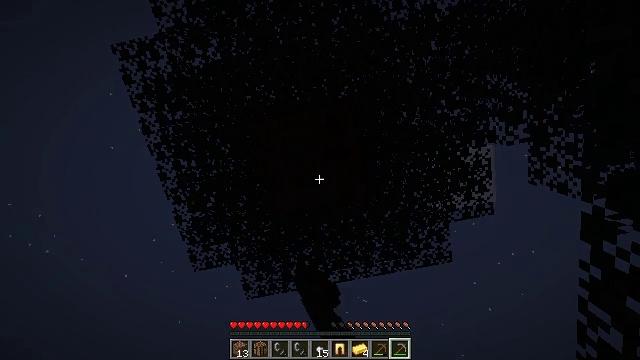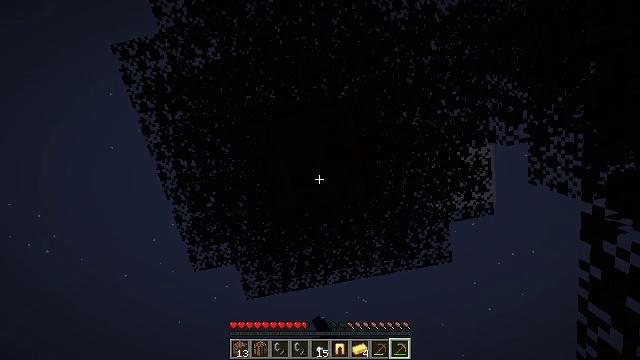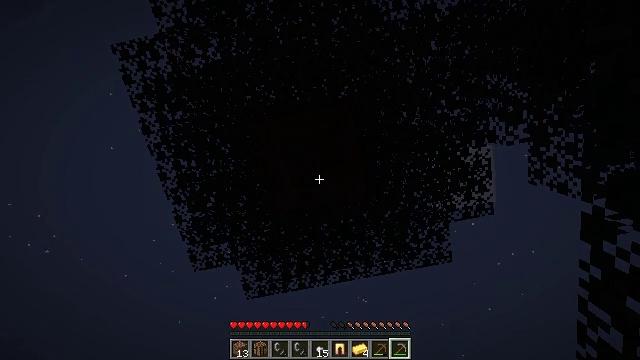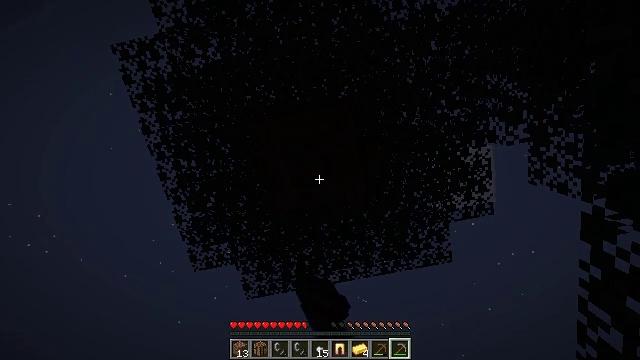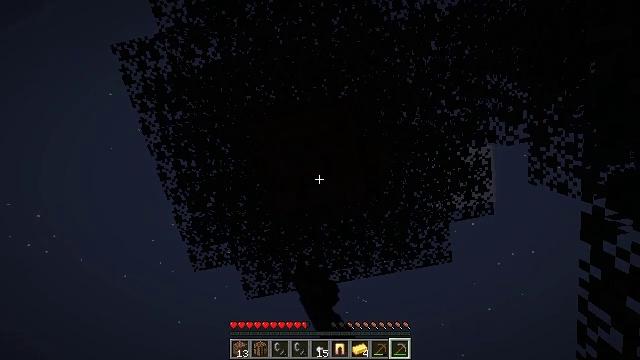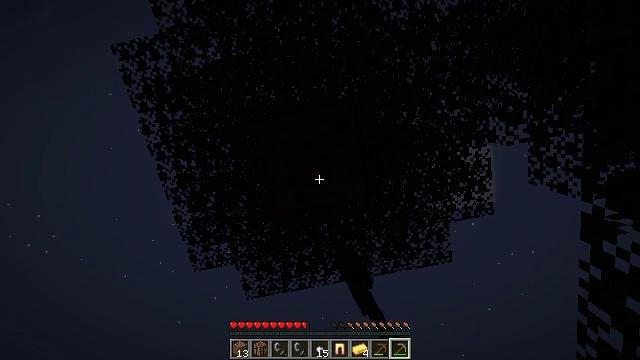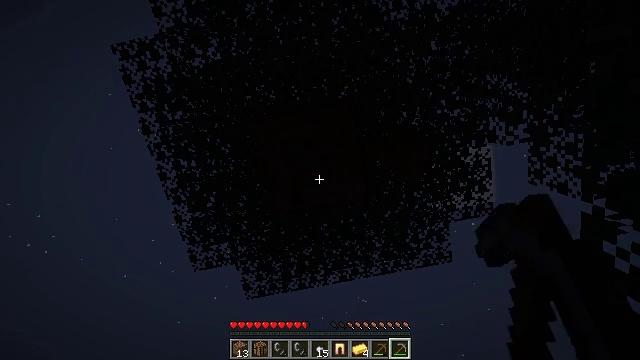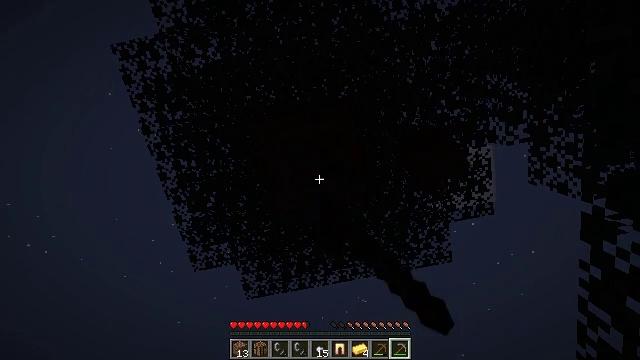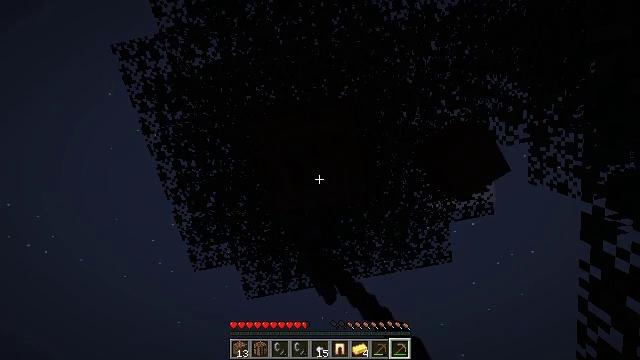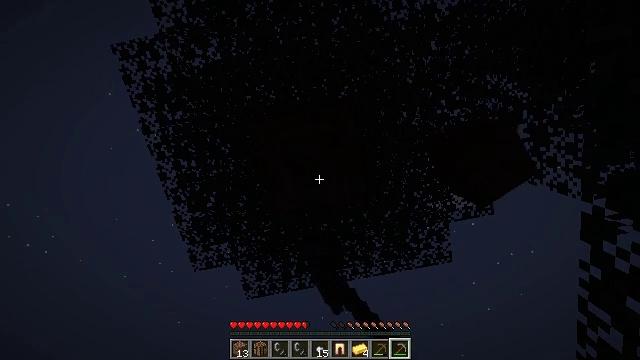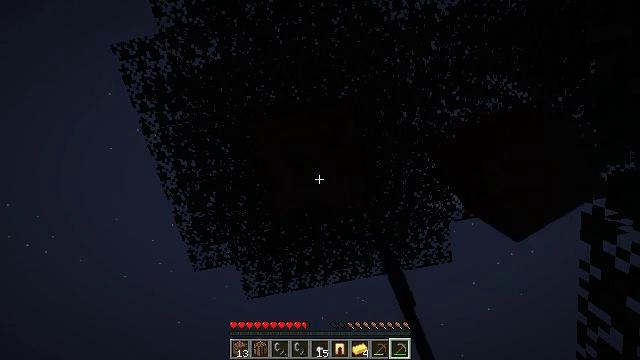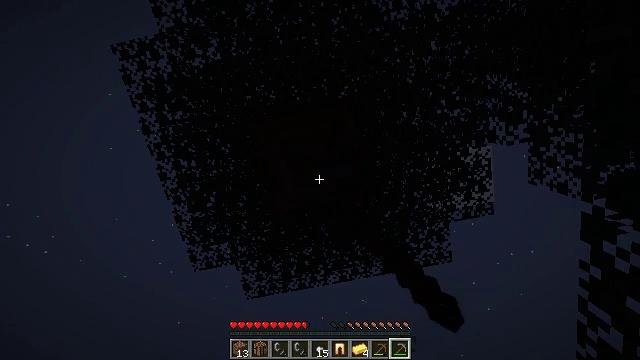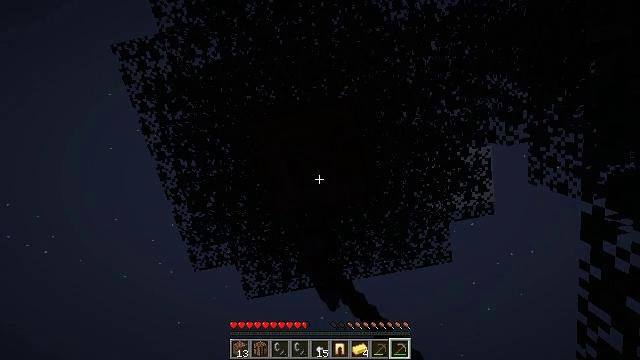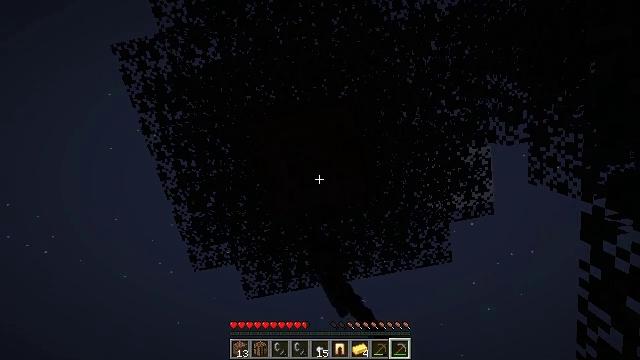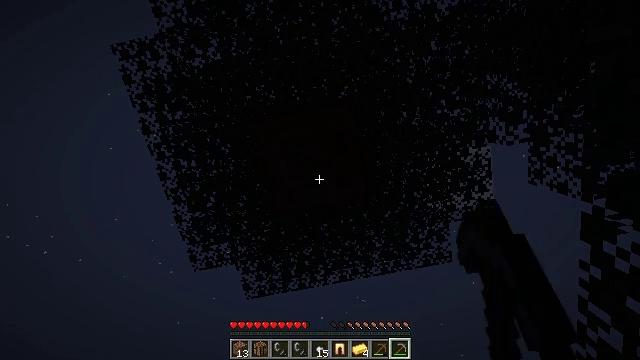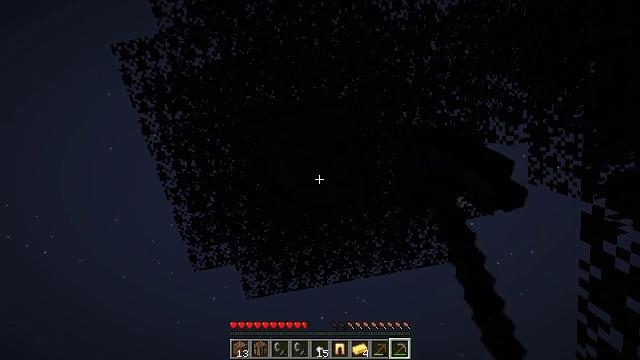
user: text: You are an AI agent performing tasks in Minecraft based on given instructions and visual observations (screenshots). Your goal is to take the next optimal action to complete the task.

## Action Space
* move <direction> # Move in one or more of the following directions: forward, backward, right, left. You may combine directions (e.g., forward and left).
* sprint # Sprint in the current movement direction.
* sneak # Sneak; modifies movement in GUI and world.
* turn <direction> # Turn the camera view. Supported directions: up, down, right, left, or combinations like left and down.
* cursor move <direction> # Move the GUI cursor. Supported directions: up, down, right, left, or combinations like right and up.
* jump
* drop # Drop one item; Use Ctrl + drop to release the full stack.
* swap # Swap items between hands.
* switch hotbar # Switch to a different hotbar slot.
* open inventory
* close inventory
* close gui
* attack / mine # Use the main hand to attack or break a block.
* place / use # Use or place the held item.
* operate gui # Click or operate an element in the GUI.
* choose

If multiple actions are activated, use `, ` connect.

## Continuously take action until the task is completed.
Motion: motion action
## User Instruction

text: Harvest the spruce log from a tree trunk.
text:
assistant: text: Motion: attack / mine
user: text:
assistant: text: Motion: attack / mine
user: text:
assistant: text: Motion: attack / mine
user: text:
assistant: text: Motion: attack / mine
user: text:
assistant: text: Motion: attack / mine
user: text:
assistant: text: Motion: attack / mine
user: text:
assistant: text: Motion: attack / mine
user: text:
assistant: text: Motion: attack / mine
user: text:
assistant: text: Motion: attack / mine
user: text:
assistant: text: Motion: attack / mine
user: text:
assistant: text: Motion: attack / mine
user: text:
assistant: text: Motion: attack / mine
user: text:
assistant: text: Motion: attack / mine
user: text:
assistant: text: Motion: attack / mine
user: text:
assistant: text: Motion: attack / mine
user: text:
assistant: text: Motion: attack / mine
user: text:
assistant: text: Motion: attack / mine
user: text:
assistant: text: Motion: no_op
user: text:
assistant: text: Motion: no_op
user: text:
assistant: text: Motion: no_op
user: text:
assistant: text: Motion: no_op
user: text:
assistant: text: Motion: no_op
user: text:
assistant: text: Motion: no_op
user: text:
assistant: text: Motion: no_op
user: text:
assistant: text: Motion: no_op
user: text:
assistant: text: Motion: no_op
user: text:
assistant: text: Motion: no_op
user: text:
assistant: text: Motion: no_op
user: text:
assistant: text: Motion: no_op
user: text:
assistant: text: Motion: no_op